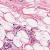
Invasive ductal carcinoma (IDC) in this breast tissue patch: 0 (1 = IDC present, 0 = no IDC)